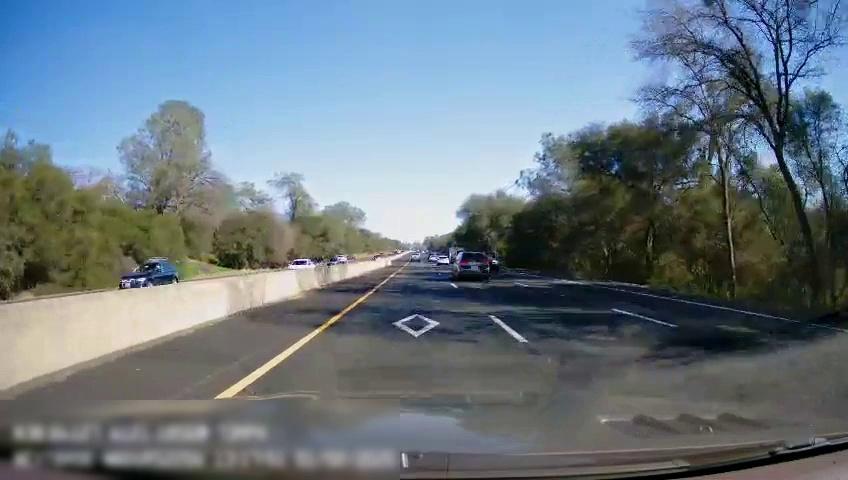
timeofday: Day
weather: Sunny
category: Drivable Space
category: Vehicles | SUV
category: Vehicles | Car
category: Vehicles | Car
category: Vehicles | Truck
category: Vehicles | SUV
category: Vehicles | SUV
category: Vehicles | SUV
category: Vehicles | Van
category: Vehicles | Car
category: Vehicles | Car
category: Lanes | Current Lane
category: Lanes | Current Lane
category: Lanes | Alternate Lane
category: Lanes | Alternate Lane